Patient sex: F
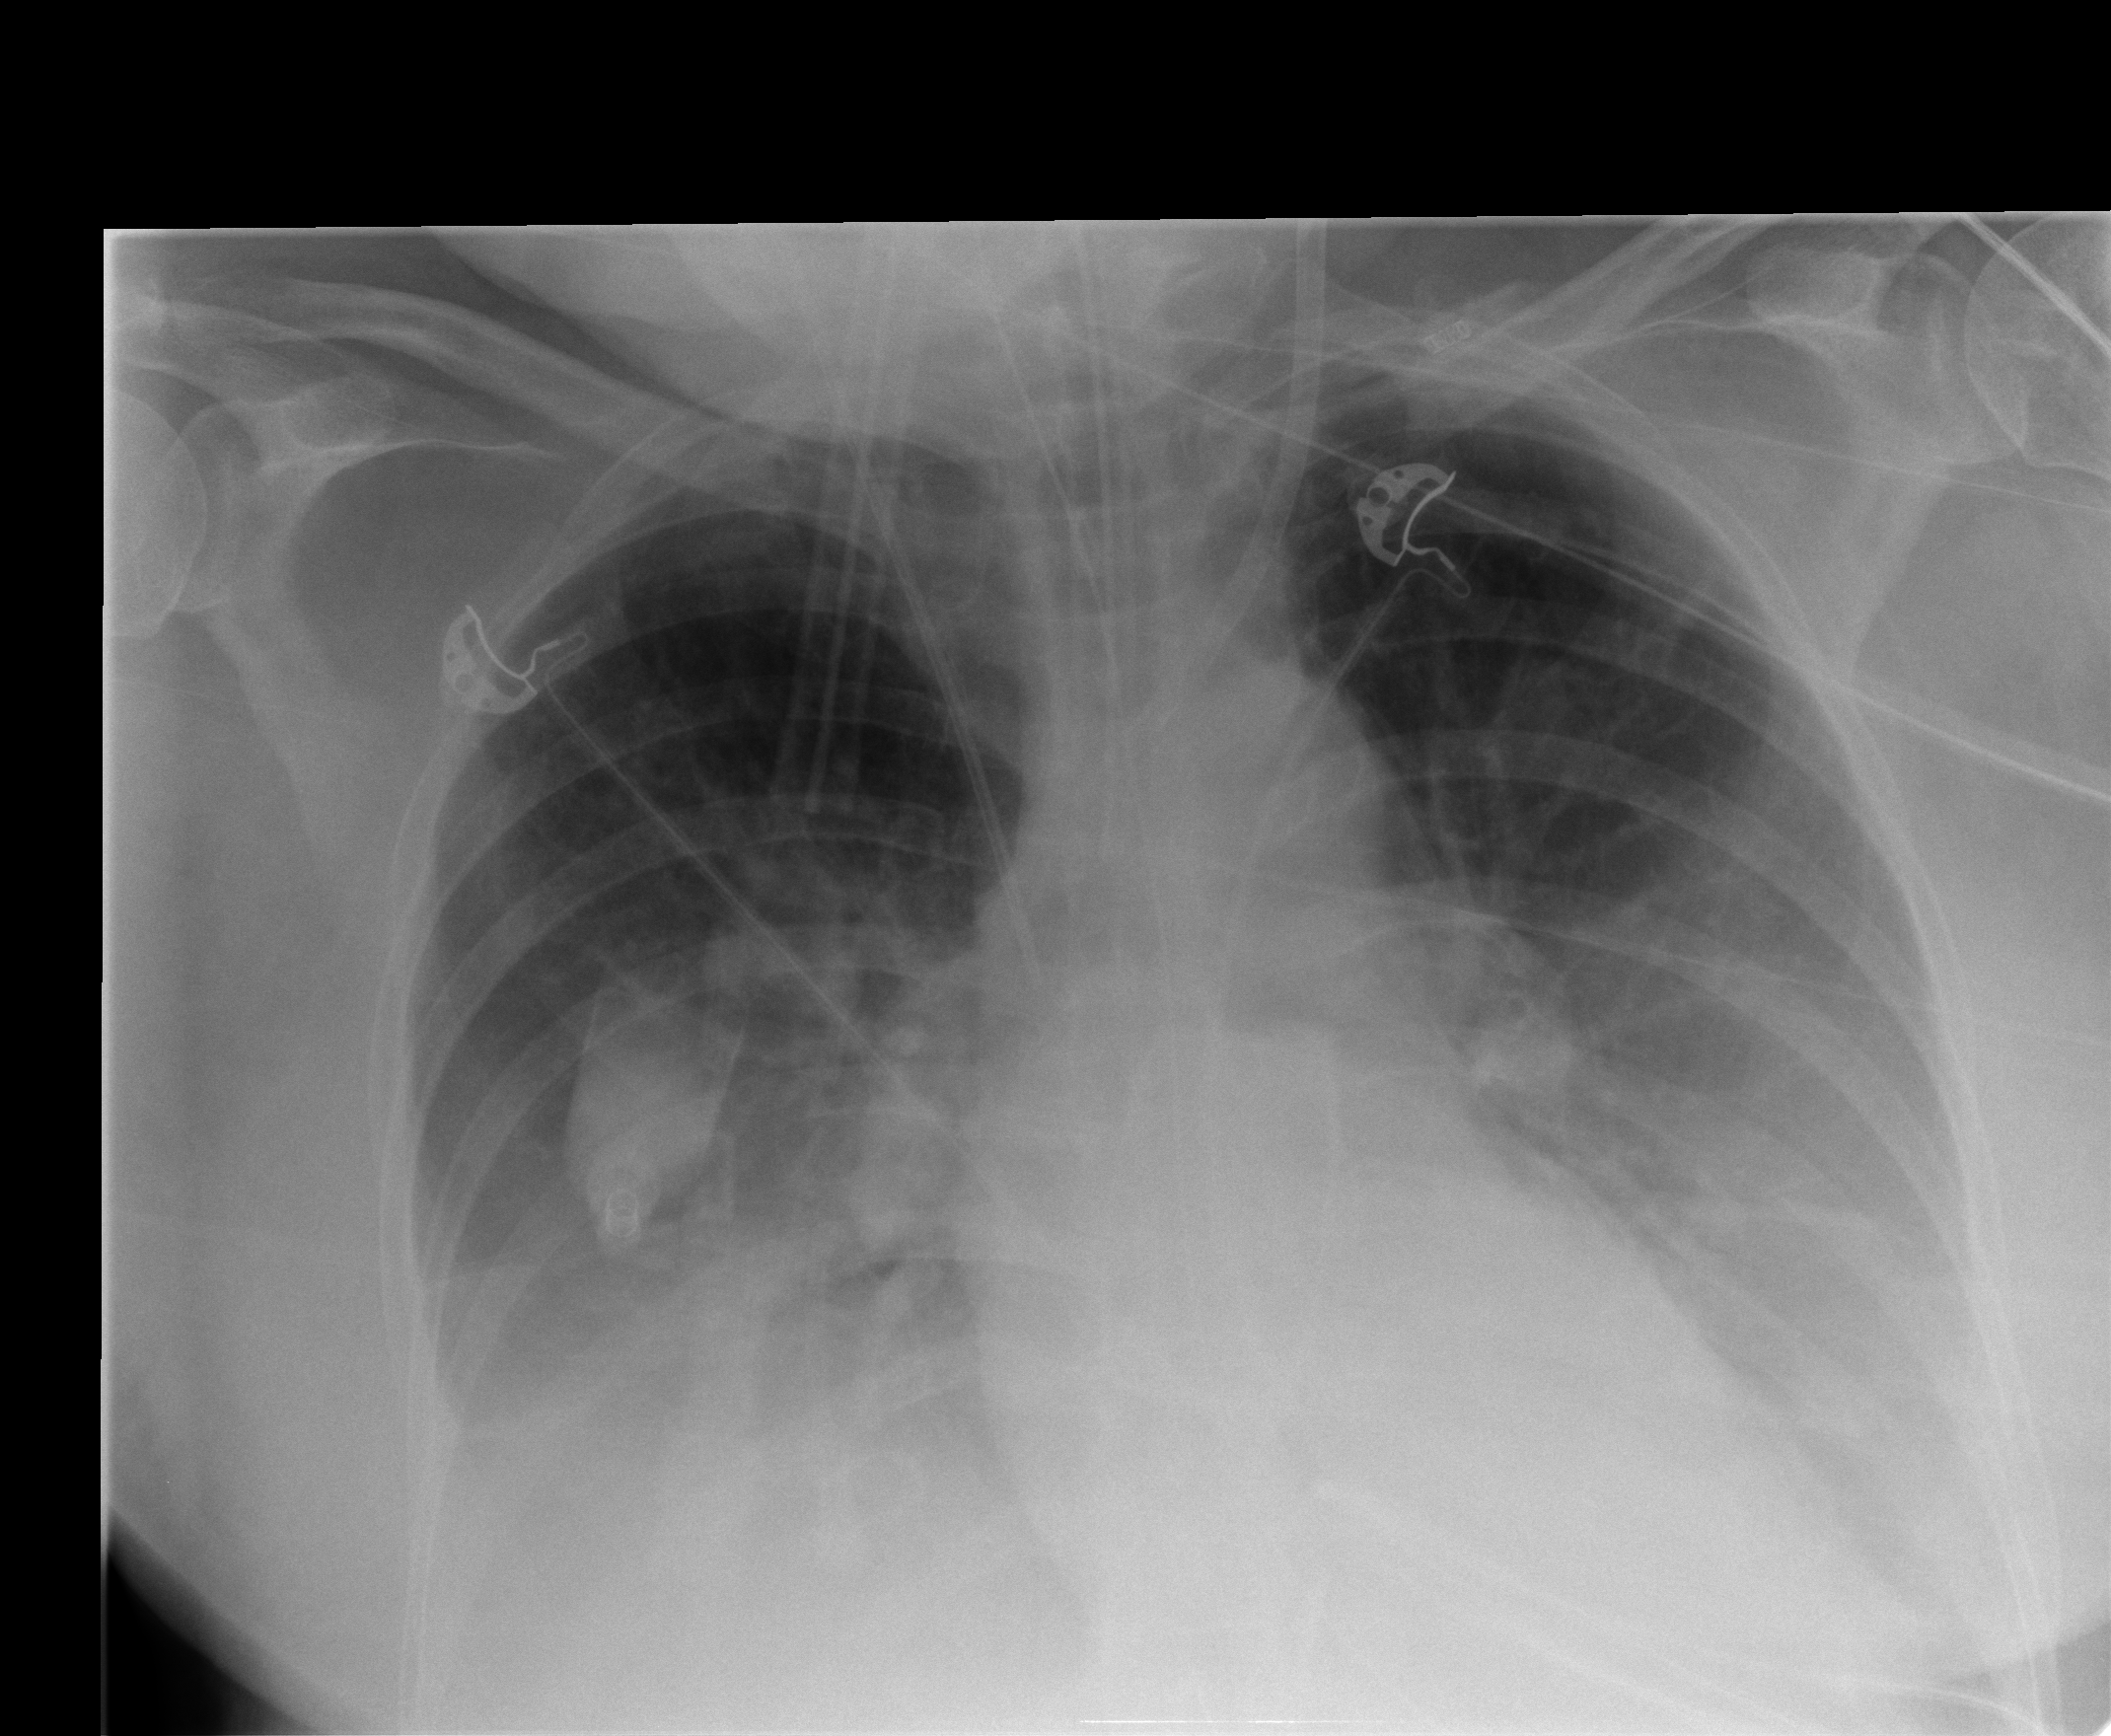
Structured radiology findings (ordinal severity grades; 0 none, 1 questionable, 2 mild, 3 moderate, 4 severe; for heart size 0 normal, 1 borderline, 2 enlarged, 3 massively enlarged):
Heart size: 0
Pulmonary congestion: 2
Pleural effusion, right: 3
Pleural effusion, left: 3
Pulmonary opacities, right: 2
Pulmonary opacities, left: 2
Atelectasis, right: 2
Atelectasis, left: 2